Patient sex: M
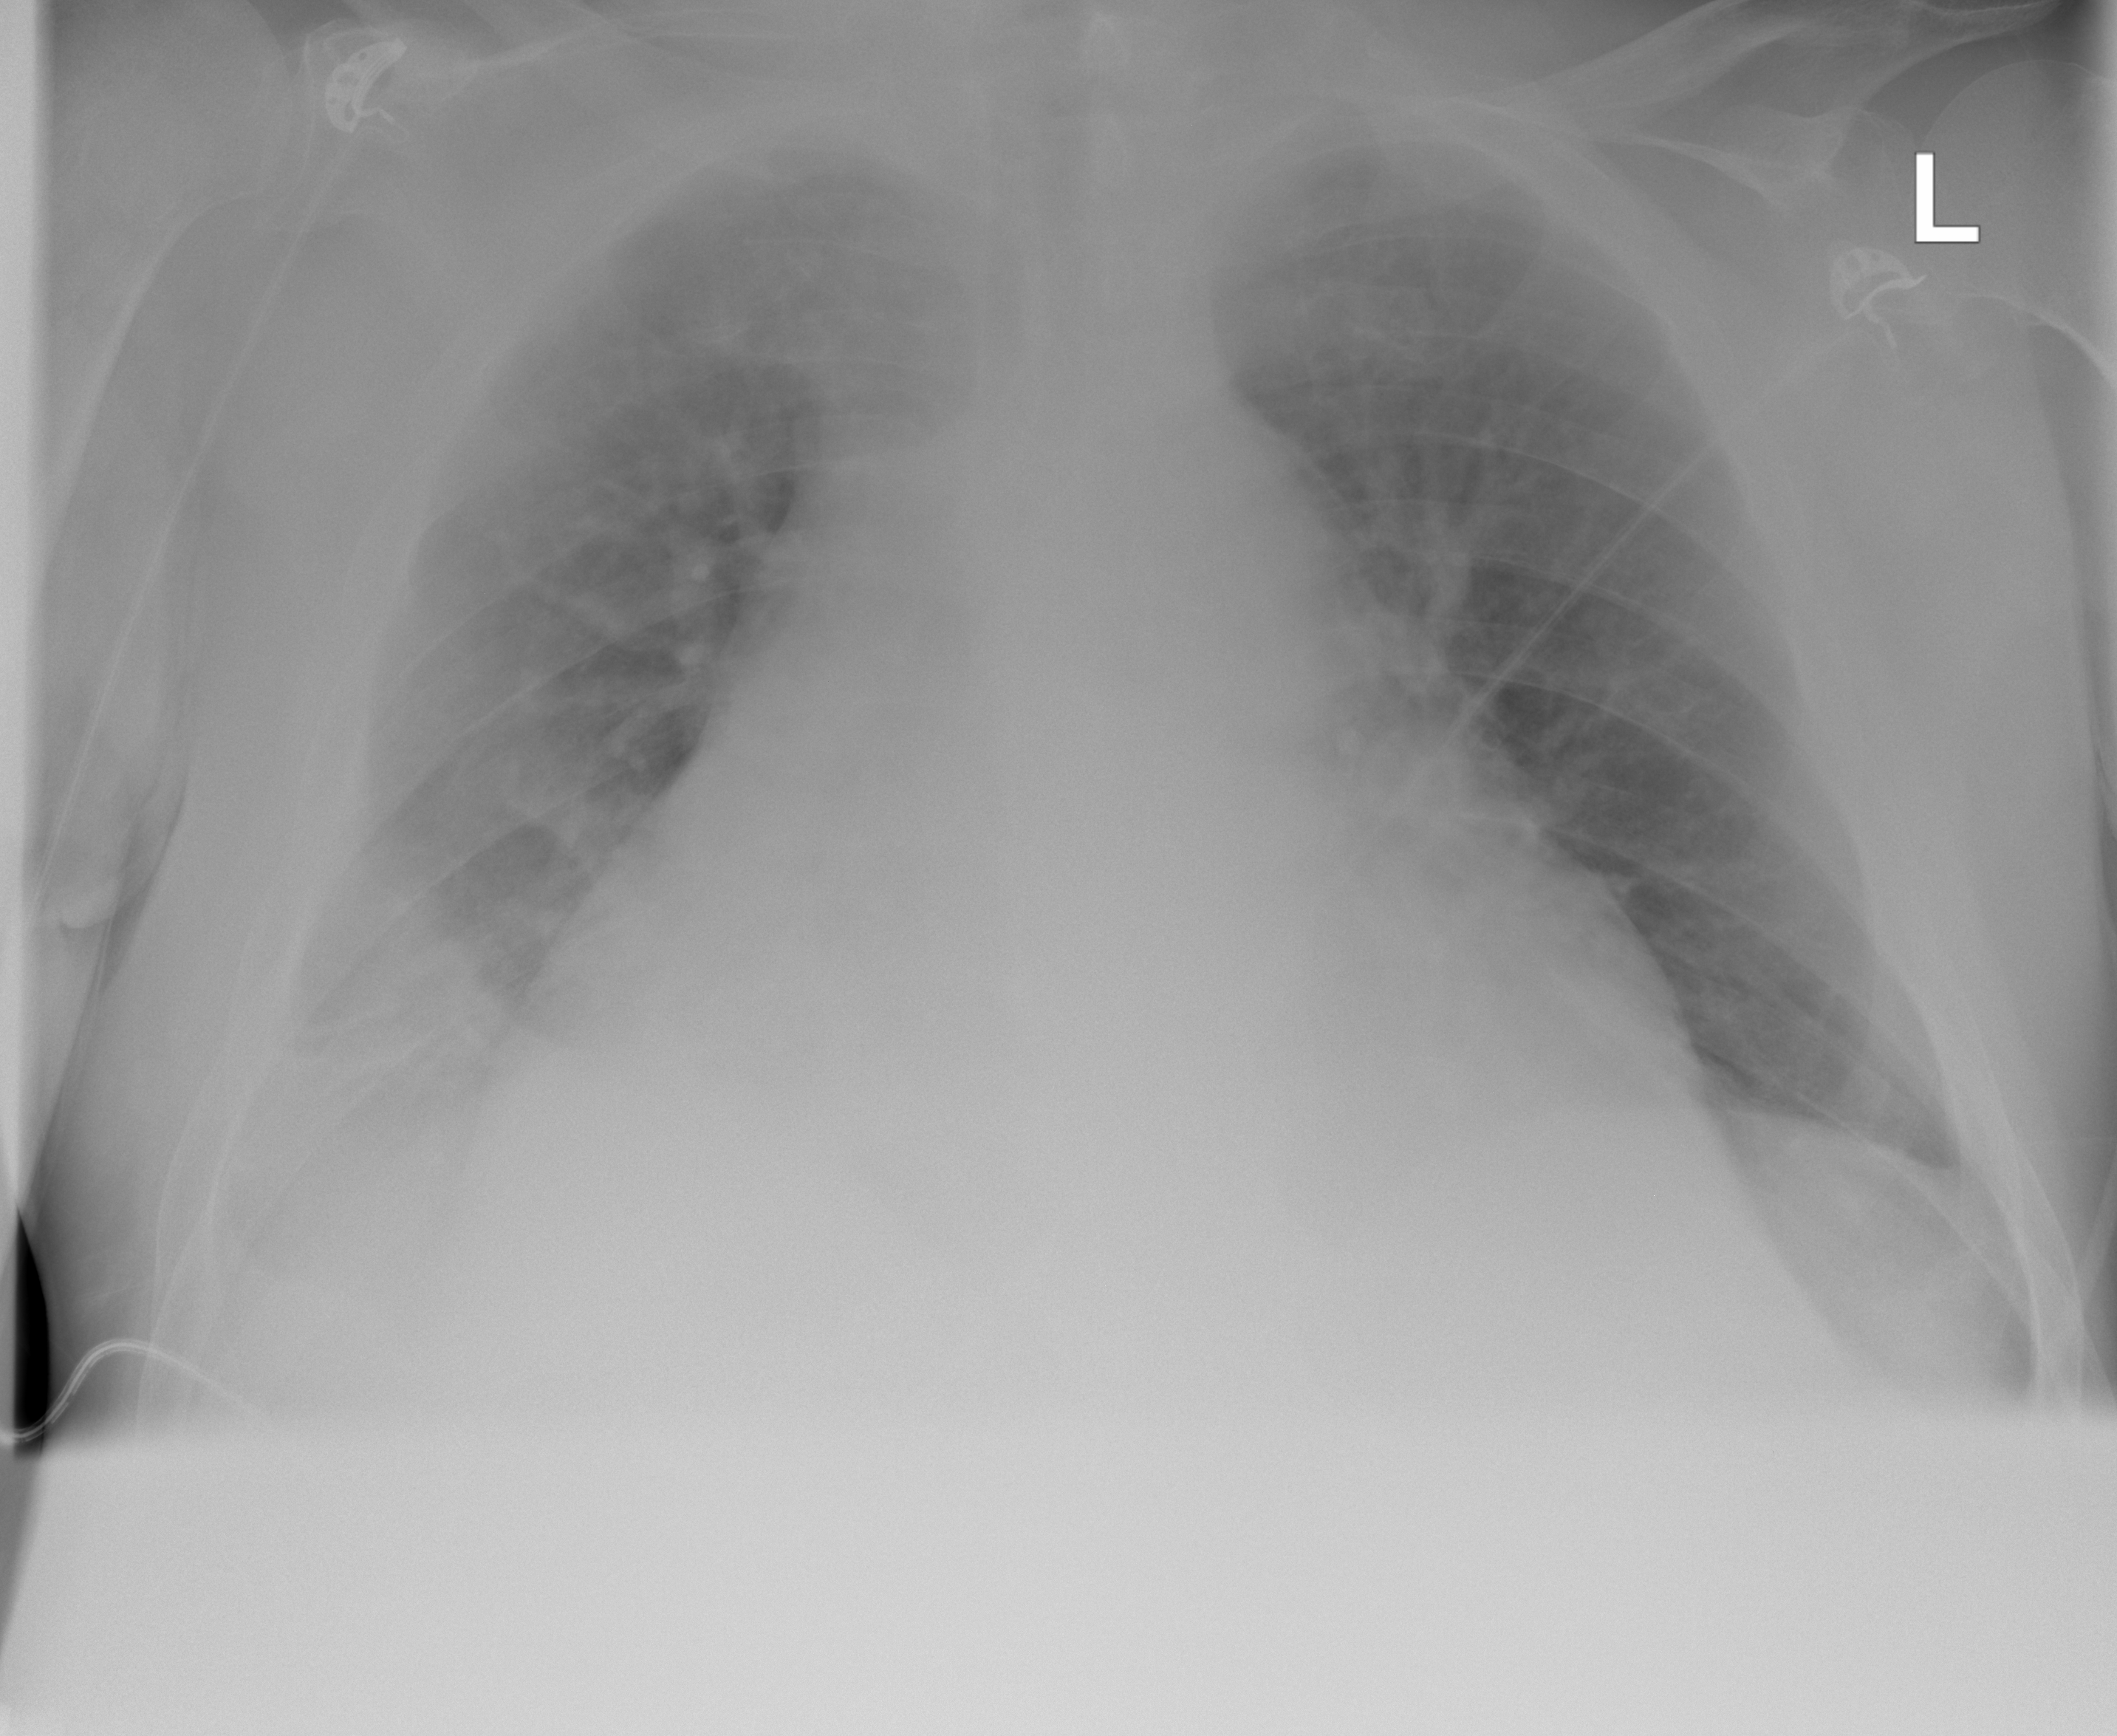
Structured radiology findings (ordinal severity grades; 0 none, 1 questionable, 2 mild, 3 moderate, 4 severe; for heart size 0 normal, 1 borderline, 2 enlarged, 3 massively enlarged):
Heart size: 3
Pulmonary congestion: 2
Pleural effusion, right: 2
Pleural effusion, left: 0
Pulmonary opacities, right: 0
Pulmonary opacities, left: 0
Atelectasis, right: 2
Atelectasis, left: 0